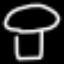
Label: mushroom